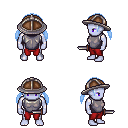
a pixel art fantasy rpg character, male body template, dark elf, purple skin, steel chest armor, red pants, white cyan twin-tailed hairstyle, chain helm, dagger, four views (front, back, left, right), 2x2 character sprite sheet, small pixel art, hard edges, no anti-aliasing